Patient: sex M, age 77
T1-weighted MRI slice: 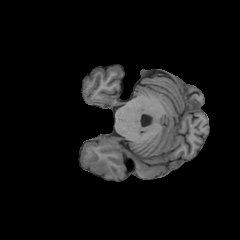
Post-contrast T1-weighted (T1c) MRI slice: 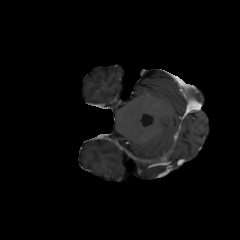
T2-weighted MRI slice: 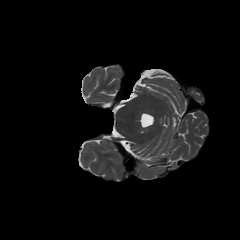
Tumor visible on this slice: yes
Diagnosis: Glioblastoma, IDH-wildtype
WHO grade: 4